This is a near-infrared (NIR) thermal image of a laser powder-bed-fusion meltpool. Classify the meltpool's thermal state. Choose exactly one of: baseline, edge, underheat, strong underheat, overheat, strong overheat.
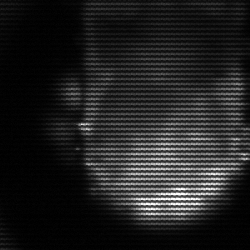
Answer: baseline